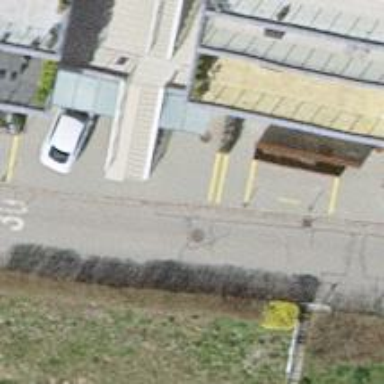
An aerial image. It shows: Bus stop with designated public transport stop position.